Interaction volume radius: 5 \u00c5
Interaction volume height: 20 \u00c5
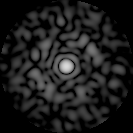
Disorder parameter: 0.8603